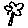
Label: flower